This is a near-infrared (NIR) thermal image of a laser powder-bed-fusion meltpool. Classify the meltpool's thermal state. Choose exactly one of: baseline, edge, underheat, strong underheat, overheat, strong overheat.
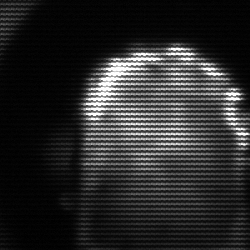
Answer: baseline